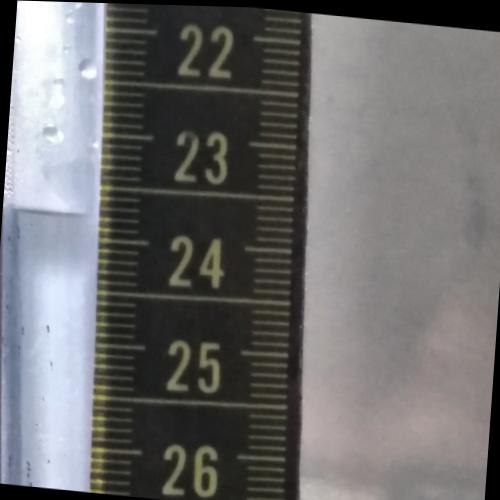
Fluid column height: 23.8 cm